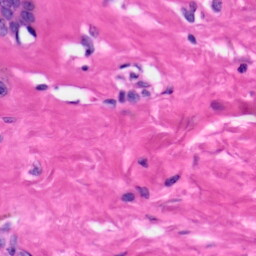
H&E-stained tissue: Skin